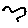
Label: bird